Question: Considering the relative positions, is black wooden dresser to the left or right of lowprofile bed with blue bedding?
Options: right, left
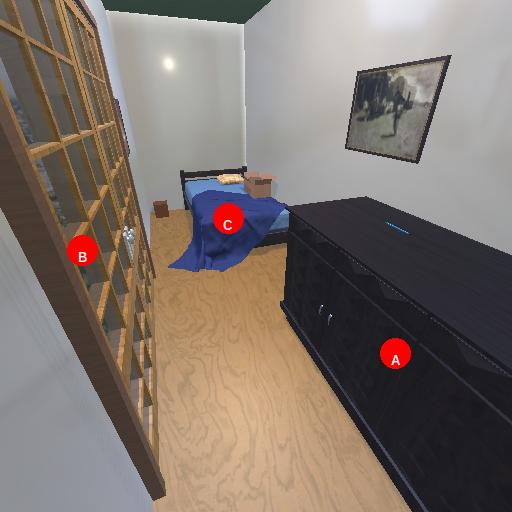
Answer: right